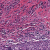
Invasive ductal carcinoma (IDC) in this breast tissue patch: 0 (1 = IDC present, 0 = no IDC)